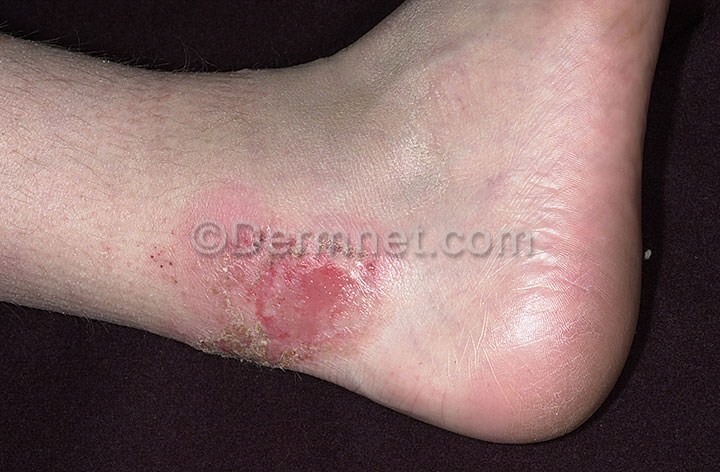
Disease: Cellulitis Impetigo and other Bacterial Infections